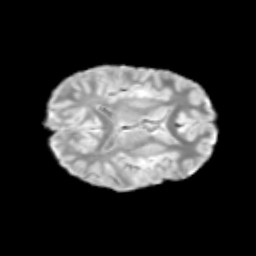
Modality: T2w
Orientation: axial
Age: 10
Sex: male
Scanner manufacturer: siemens
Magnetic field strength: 3 T
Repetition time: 3.8 s
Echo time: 0.07 s